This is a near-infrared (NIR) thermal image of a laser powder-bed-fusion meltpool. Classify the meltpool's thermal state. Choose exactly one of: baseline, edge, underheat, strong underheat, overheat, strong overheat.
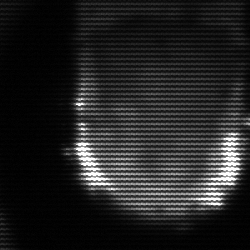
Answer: baseline